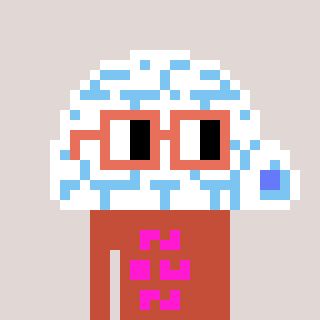
a pixel art character with square orange glasses, a igloo-shaped head and a rust-colored body on a warm background